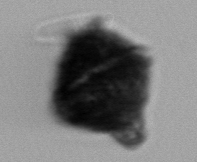
Label: Gonyaulax